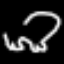
Label: frog